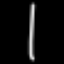
Label: line